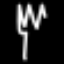
Label: fork